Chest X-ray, PA view. Patient: 55 years old, sex M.
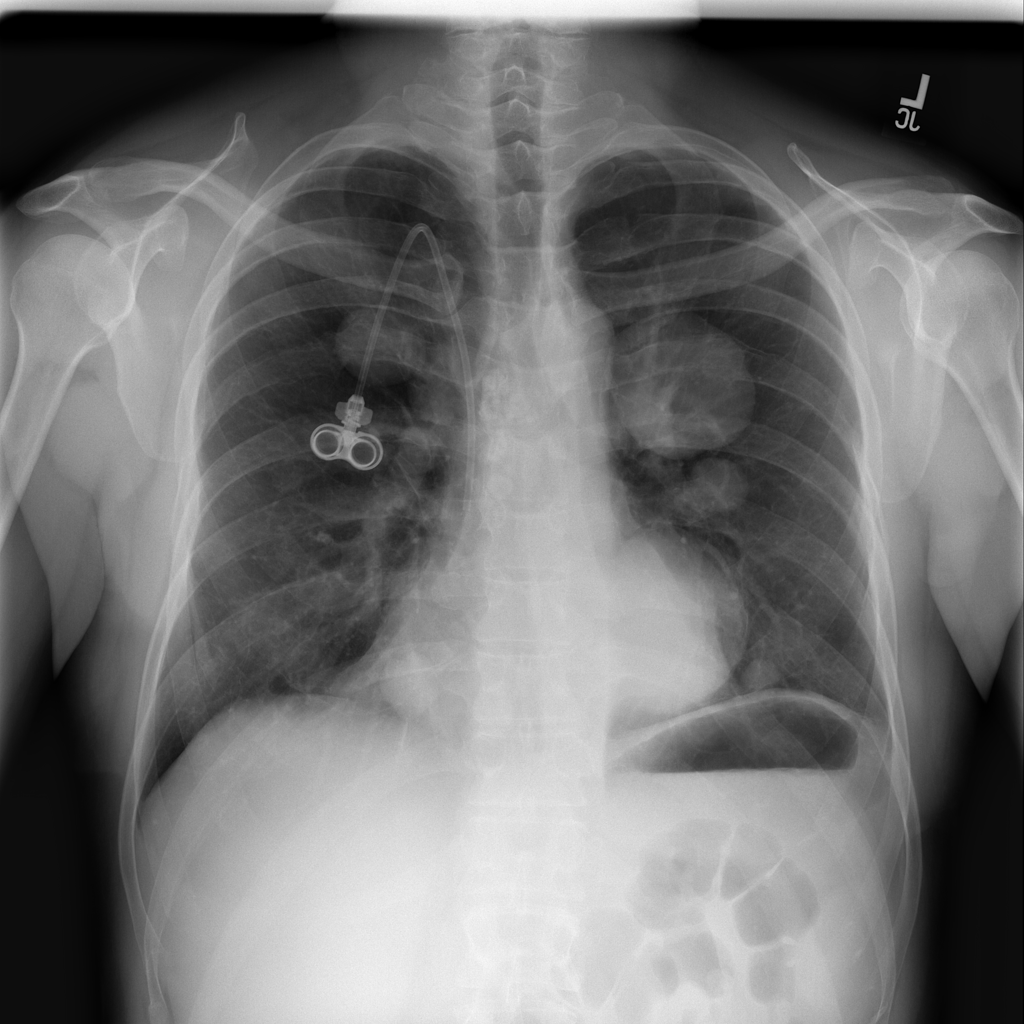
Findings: Mass